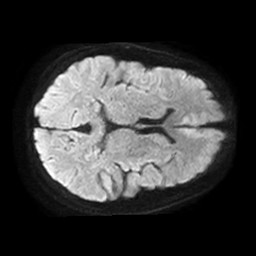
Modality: TRACE
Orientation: axial
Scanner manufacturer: philips
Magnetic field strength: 1.5 T
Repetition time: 3.406 s
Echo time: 0.06922 s